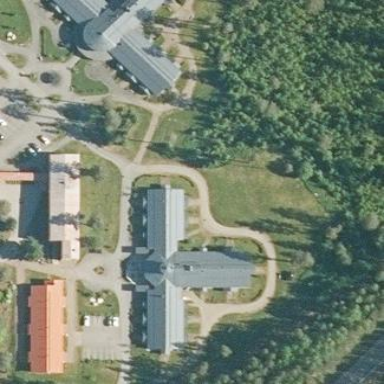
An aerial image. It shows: Public building.